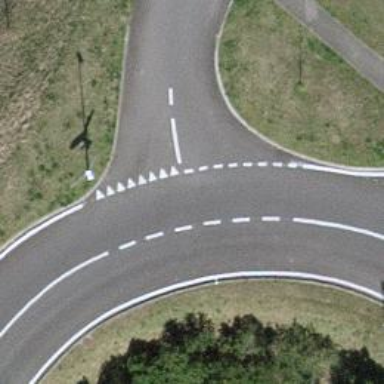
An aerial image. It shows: Road with "give way" sign.